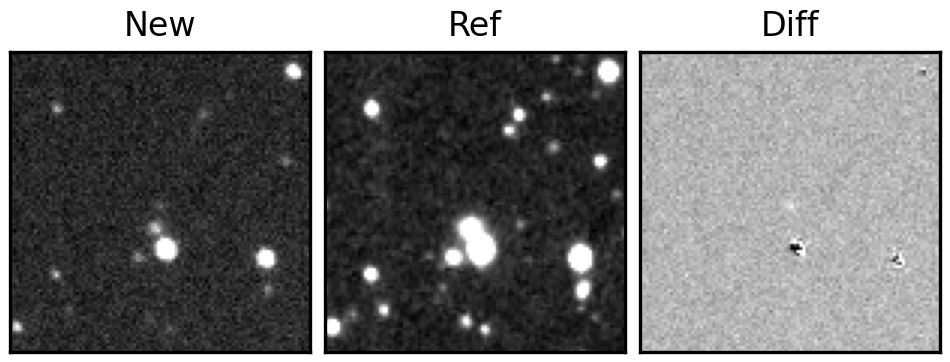
Label: real